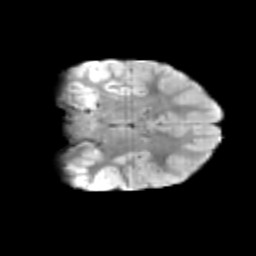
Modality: T2w
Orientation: coronal
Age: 13
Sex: male
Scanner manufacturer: siemens
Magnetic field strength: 3 T
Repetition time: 3.8 s
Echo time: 0.07 s